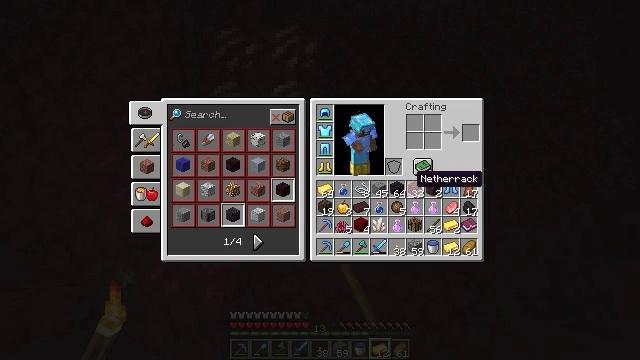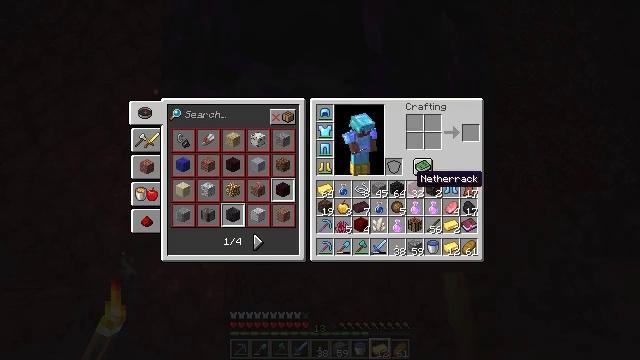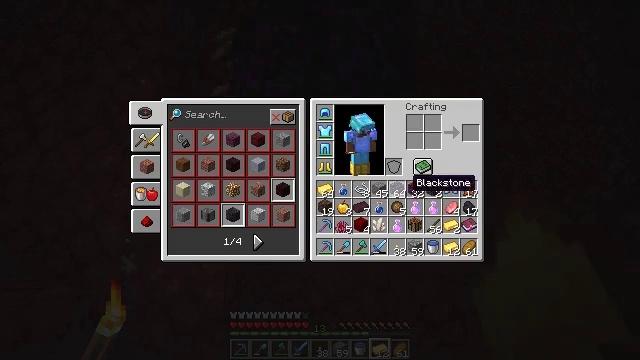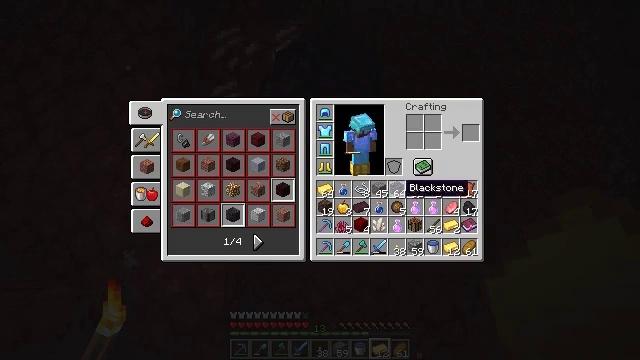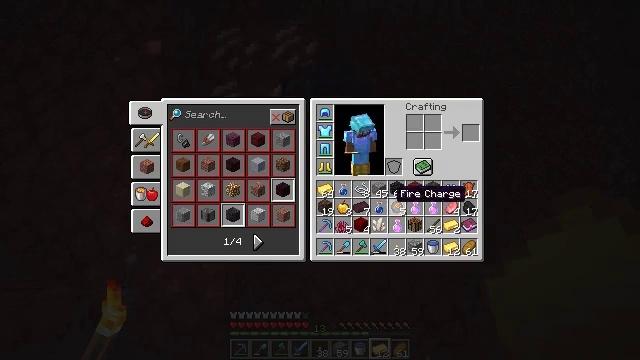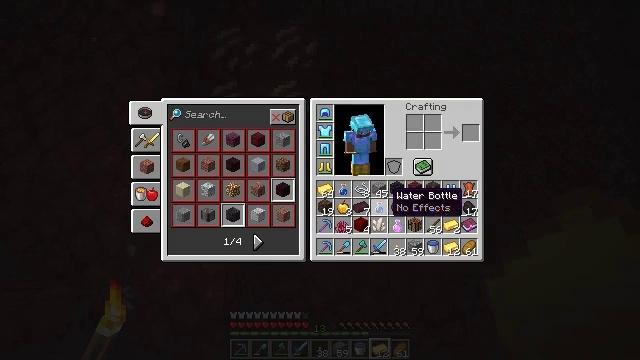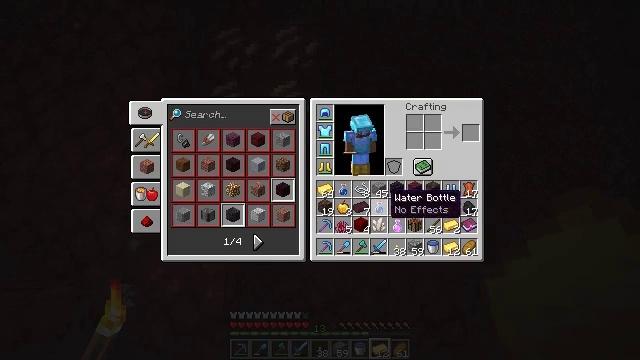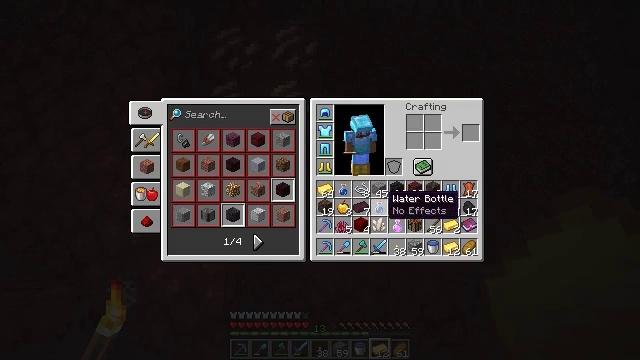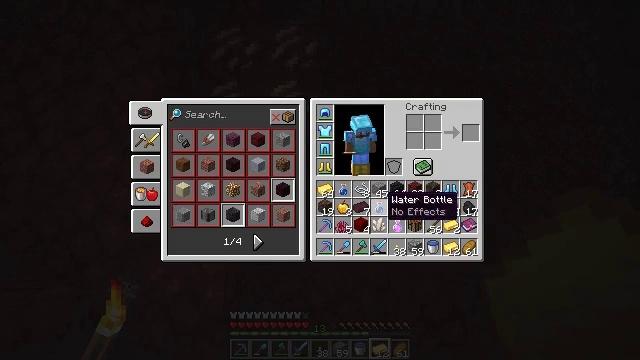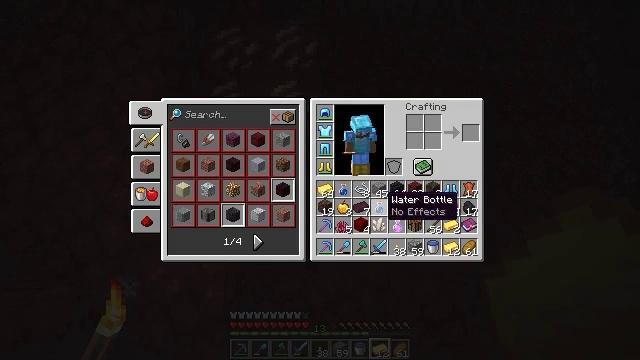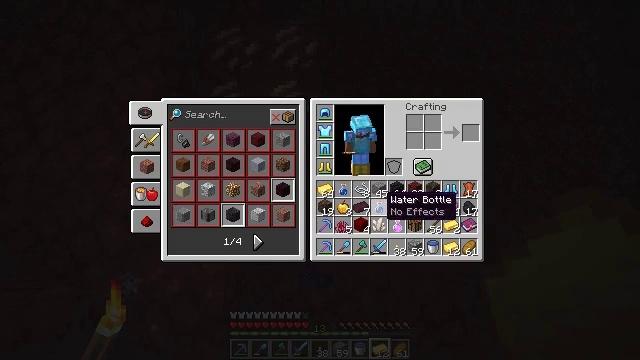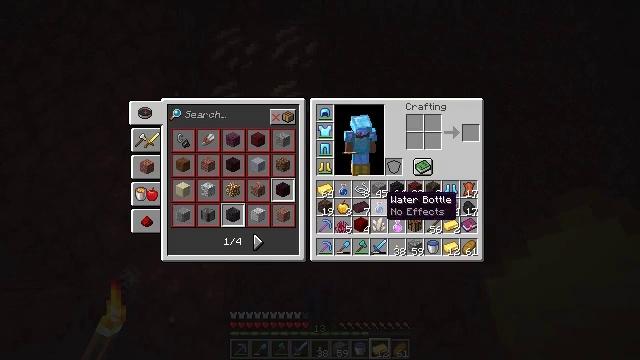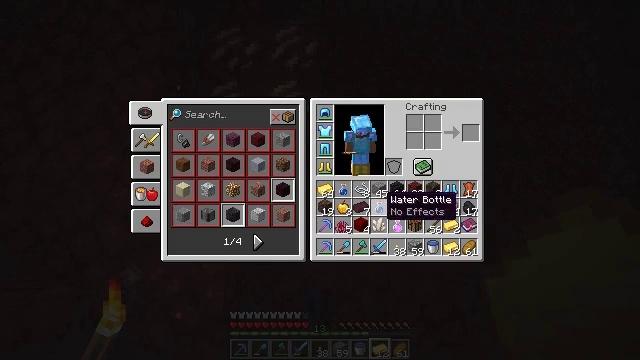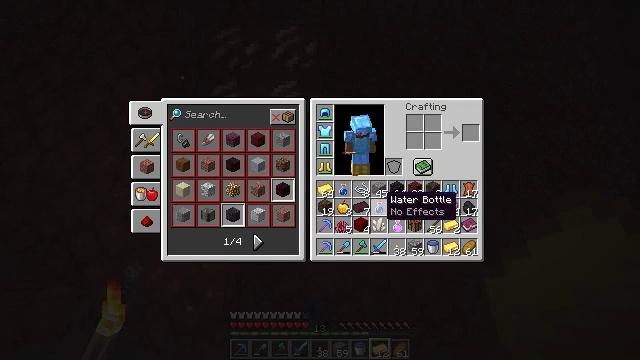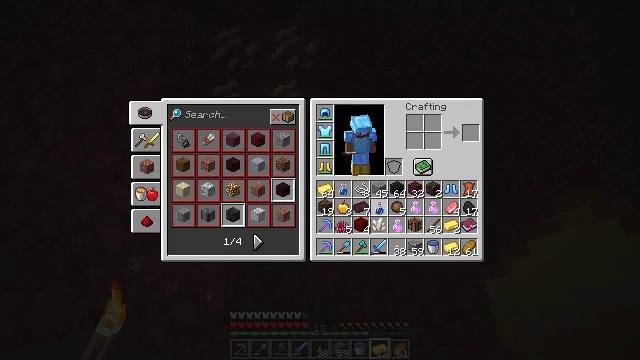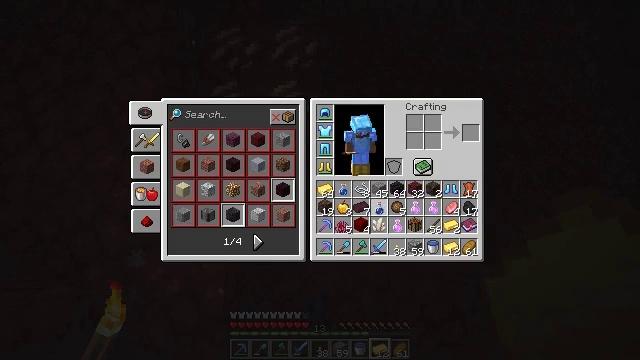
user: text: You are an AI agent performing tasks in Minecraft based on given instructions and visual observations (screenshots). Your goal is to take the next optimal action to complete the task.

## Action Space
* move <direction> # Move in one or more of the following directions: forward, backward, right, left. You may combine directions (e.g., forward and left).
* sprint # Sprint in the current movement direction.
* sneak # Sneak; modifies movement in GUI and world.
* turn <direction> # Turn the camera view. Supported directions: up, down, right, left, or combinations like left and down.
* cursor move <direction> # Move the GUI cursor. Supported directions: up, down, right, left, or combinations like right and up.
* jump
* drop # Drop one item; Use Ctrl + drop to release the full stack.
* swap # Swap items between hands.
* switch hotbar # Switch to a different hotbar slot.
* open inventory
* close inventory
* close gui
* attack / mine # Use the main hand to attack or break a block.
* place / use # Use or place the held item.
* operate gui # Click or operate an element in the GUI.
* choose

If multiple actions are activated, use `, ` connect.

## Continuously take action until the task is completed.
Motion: motion action
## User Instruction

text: Drop a potion.
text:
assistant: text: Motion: open gui
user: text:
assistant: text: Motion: no_op
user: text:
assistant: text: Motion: cursor move left
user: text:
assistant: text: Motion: cursor move left
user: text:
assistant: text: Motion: no_op
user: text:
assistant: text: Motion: no_op
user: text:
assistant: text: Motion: no_op
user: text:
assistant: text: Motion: no_op
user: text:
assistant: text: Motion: no_op
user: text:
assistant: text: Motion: no_op
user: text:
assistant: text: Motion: no_op
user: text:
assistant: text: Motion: no_op
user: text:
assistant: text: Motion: no_op
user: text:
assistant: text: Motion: operate gui
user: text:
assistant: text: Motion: operate gui
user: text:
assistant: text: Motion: operate gui
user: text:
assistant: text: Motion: no_op
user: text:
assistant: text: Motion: cursor move right and up
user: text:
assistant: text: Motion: cursor move right and up
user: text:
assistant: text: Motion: cursor move right and up
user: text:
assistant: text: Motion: cursor move right, operate gui
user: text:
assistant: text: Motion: operate gui
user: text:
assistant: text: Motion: operate gui
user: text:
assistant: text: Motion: cursor move left
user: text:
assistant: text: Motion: cursor move left and down
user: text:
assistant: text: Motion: cursor move left and down
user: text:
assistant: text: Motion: cursor move left and down
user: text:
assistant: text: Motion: cursor move left and down
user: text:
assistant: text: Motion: cursor move left and down
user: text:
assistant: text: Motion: no_op